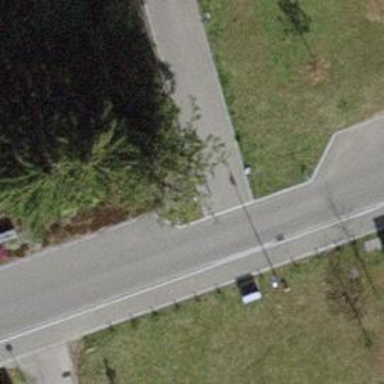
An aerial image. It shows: Bollard barrier.